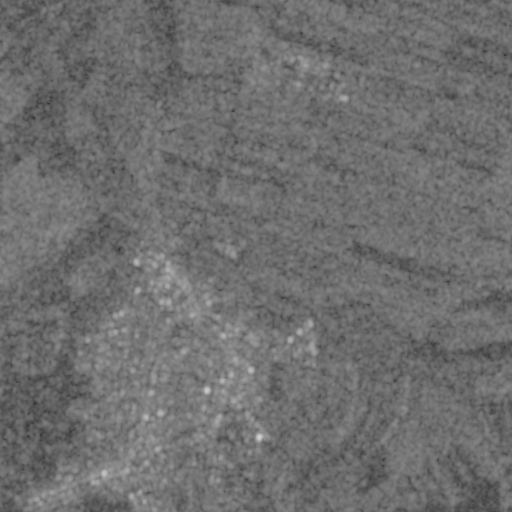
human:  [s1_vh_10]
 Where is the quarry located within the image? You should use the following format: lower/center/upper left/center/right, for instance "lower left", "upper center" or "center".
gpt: The quarry is located in the upper right of the image.
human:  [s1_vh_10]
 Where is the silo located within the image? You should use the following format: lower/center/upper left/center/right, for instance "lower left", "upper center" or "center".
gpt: The silo is located in the lower center of the image.
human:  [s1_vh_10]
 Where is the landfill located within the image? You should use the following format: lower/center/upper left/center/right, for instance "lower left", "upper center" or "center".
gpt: There is no landfill in the image.

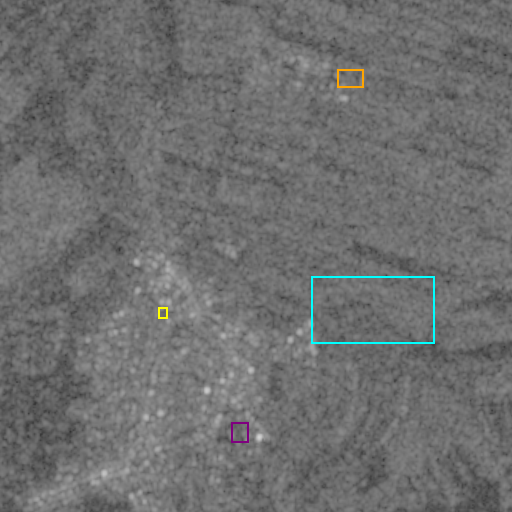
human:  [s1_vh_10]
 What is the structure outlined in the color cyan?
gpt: The structure outlined in cyan is a crop field.
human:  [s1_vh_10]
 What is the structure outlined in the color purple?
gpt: The structure outlined in purple is a park.
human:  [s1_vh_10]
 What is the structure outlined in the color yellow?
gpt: The structure outlined in yellow is a parking lot.
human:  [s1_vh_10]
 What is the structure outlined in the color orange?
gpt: The structure outlined in orange is a quarry.
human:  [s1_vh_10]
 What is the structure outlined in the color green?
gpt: There is no green outline.